Interaction volume radius: 5 \u00c5
Interaction volume height: 20 \u00c5
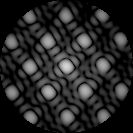
Disorder parameter: 0.05676